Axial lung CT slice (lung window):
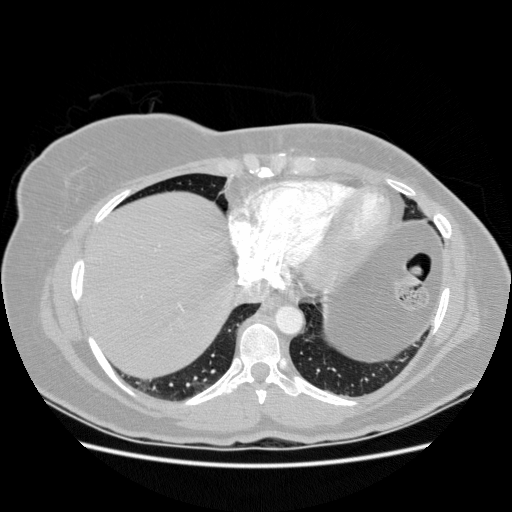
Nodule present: no